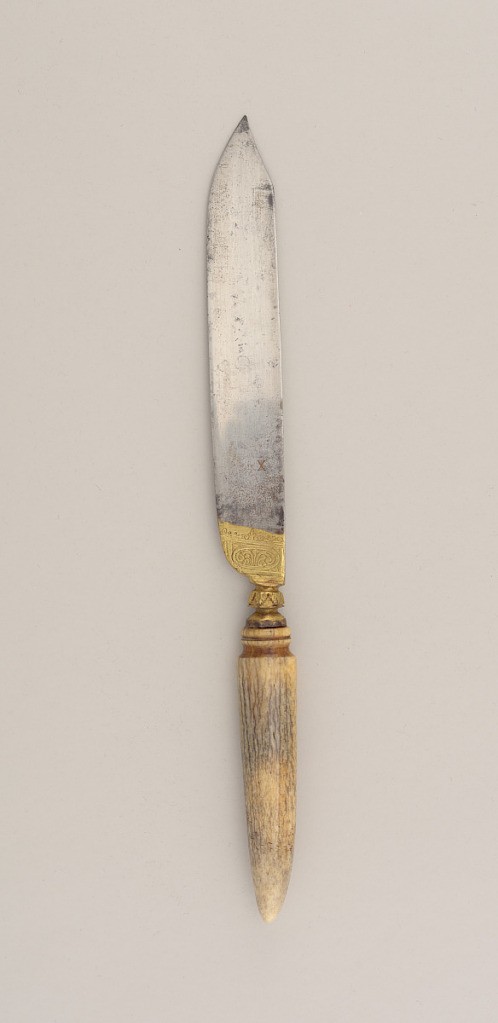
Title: Knife
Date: early 18th century
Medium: Steel, horn, gilding
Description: Sabre-shaped blade, the shoulder etched and gilded. Waisted bolster, octagonal, engraved with stylized leaves. Horn handle tapering towards the point, oval in section, carved horizontal bands near bolster.